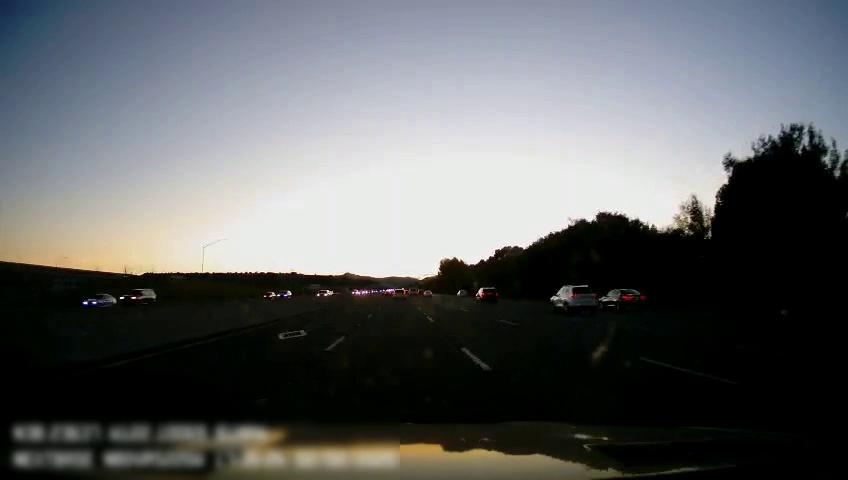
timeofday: Dusk/Dawn/Twilight
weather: Sunny
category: Drivable Space
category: Vehicles | Car
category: Vehicles | SUV
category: Vehicles | Car
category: Vehicles | Car
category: Vehicles | SUV
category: Vehicles | Car
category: Vehicles | SUV
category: Vehicles | Car
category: Vehicles | SUV
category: Vehicles | SUV
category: Lanes | Alternate Lane
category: Lanes | Current Lane
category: Lanes | Current Lane
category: Lanes | Alternate Lane